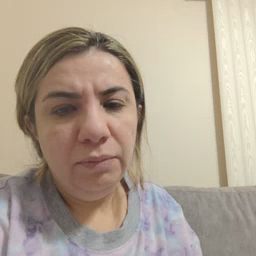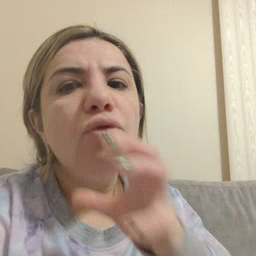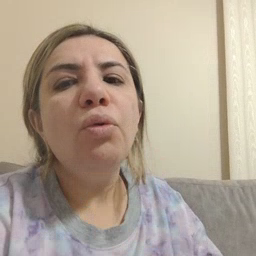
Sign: old